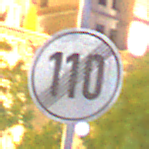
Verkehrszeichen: EndeGeschwindigkeit110
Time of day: Night
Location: Outdoor (Urban)
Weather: PartlyCloudy
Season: NotSpecified
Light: Natural